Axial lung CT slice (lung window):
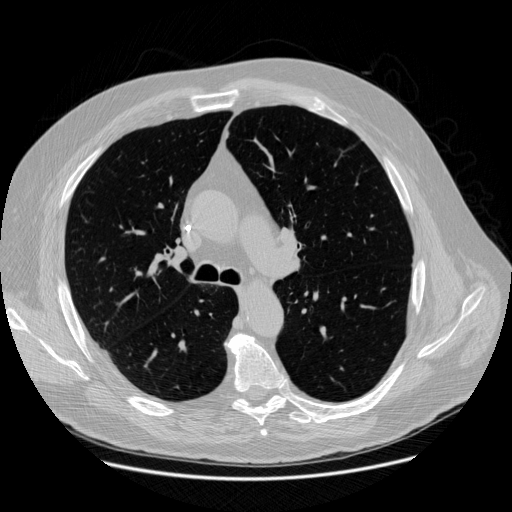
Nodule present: no